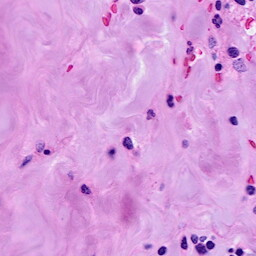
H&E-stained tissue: Breast